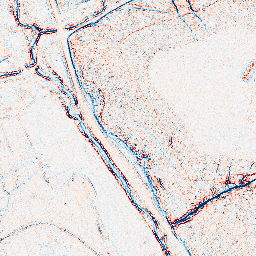
Category: classical
Decomposition family: uniform
Decomposition parameters: size: 3
Upsampling method: bspline
Upsampling parameters: scale: 2
Upsampling scale: 2